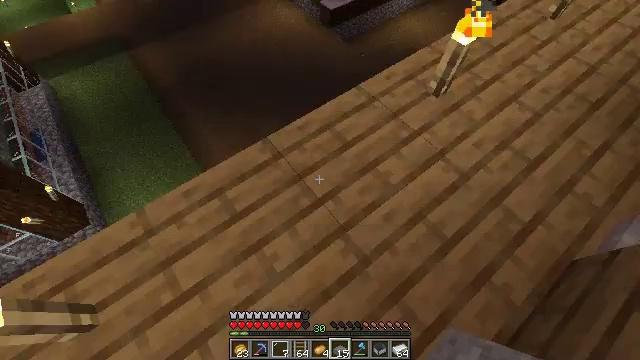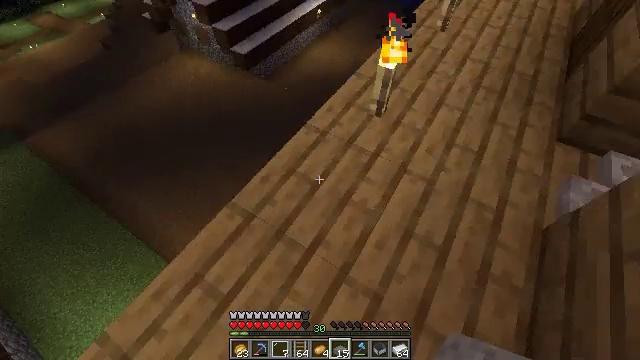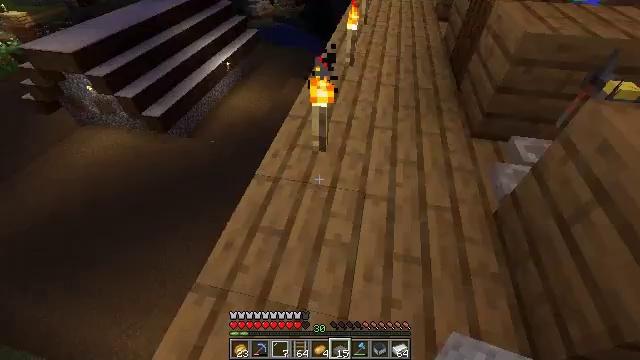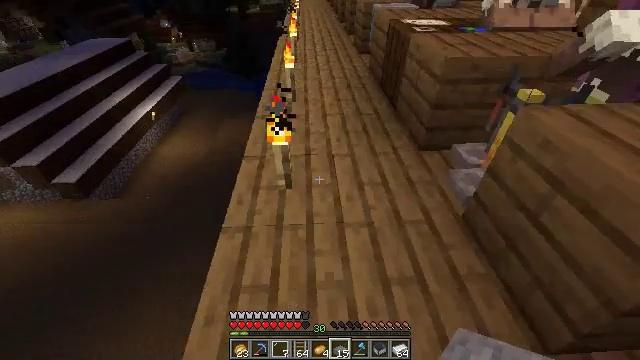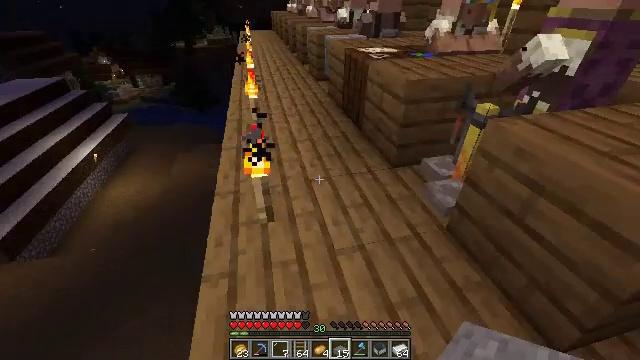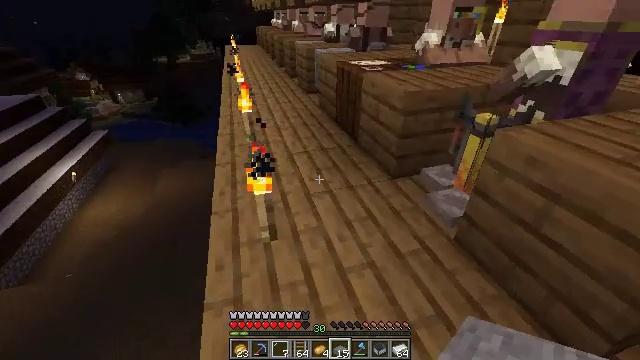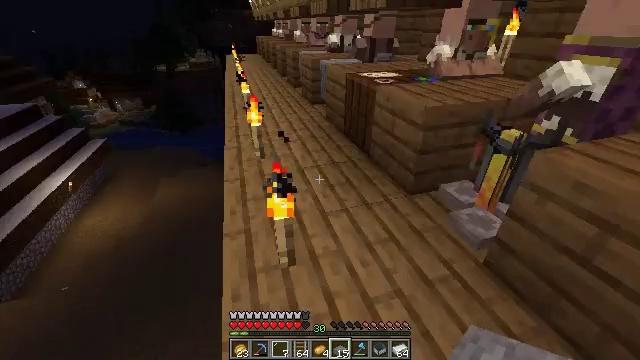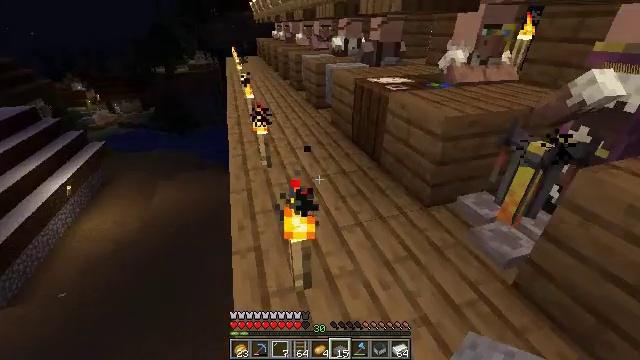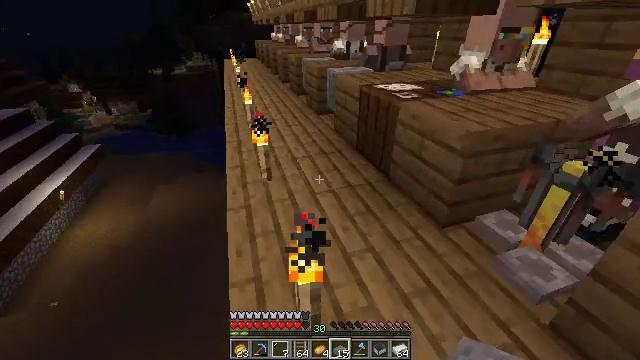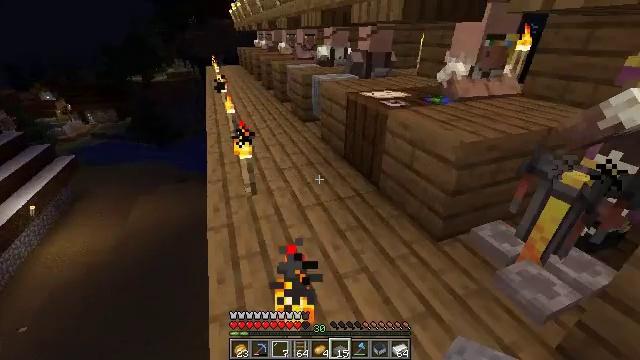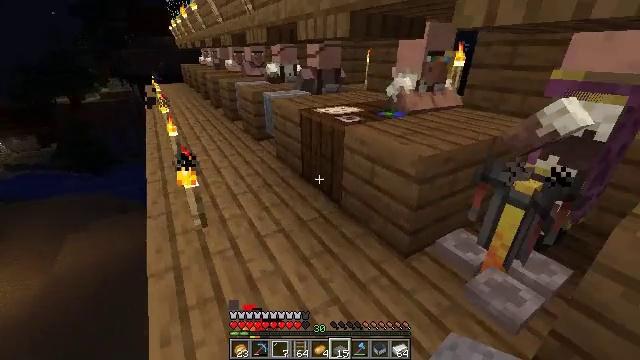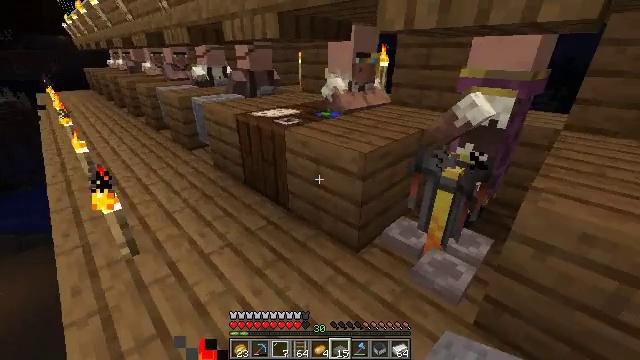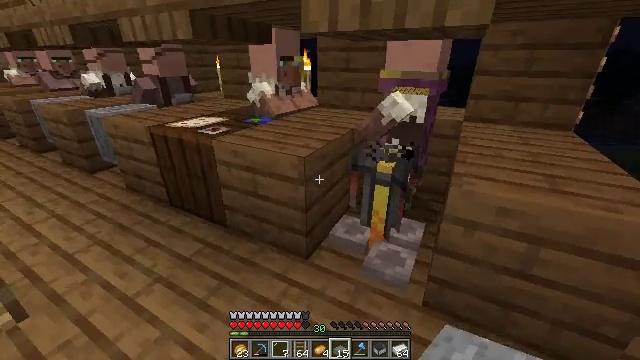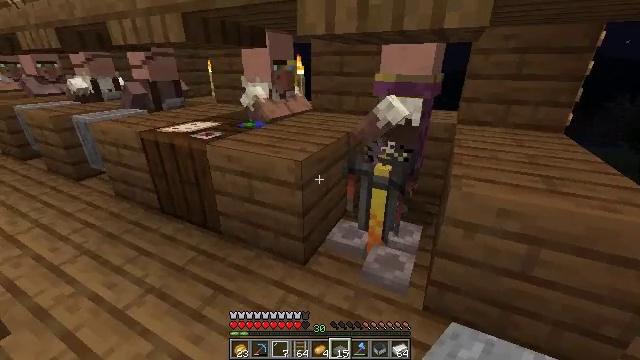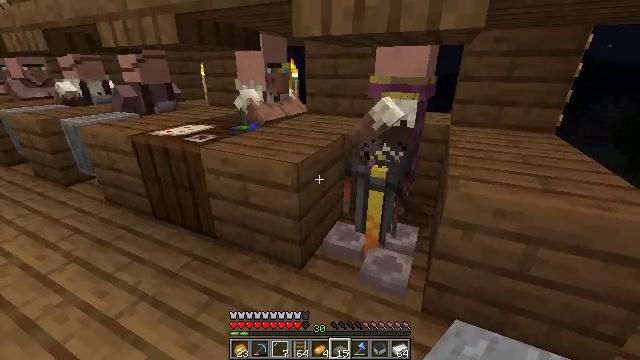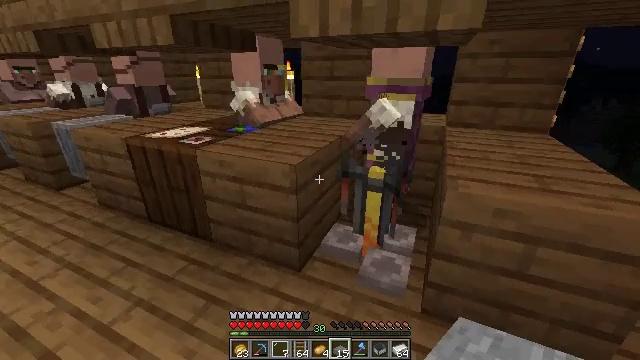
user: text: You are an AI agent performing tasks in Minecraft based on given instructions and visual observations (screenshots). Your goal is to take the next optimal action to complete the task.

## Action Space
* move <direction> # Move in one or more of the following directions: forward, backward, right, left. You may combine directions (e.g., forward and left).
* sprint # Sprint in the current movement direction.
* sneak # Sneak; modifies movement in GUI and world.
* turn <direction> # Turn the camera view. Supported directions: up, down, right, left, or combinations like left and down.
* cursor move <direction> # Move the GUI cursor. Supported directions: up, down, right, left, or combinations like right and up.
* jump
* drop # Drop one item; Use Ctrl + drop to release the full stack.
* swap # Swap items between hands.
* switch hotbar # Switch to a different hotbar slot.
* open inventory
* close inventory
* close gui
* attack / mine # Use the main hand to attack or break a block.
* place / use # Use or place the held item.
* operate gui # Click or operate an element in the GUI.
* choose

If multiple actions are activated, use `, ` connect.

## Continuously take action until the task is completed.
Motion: motion action
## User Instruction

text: Retrieve the brewing stand by breaking it.
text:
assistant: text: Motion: move forward and move left, turn right and up
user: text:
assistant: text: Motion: move forward and move left, turn right and up
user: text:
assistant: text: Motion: move forward and move left, turn right and up
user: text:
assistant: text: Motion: move forward and move left, turn right and up
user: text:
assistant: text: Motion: move forward and move left, turn right and up
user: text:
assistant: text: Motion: move forward and move left, turn up
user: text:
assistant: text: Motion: move forward
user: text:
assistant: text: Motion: move forward
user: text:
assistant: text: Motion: move forward, turn right and up
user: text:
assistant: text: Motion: move forward, turn right and up
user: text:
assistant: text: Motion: turn right
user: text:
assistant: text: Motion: turn right
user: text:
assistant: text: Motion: turn right
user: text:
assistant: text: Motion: turn right
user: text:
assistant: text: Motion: turn right
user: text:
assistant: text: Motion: no_op
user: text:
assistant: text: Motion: no_op
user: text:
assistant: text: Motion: move forward
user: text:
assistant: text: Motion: move forward
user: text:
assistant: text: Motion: move forward, turn right
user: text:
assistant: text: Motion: move forward, turn right
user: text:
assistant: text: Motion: move forward
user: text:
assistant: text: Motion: move forward
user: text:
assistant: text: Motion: no_op
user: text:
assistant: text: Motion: no_op
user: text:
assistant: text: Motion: turn right
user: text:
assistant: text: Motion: turn right
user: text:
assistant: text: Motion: turn right
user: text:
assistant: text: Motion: move forward, turn right
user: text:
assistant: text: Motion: move forward